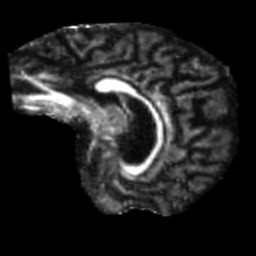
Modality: FA
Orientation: sagittal
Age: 60
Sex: male
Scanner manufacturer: siemens
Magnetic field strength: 3 T
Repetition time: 5.25 s
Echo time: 0.08 s